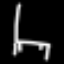
Label: chair